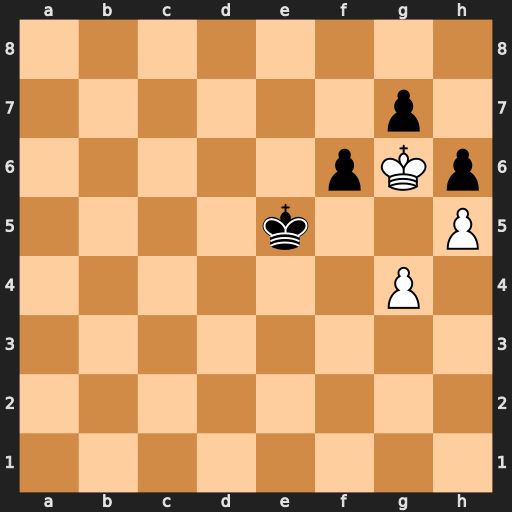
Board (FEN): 8/6p1/5pKp/4k2P/6P1/8/8/8
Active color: w
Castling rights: -
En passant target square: -
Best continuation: Kxg7 f5 g5 f4 gxh6 f3 h7